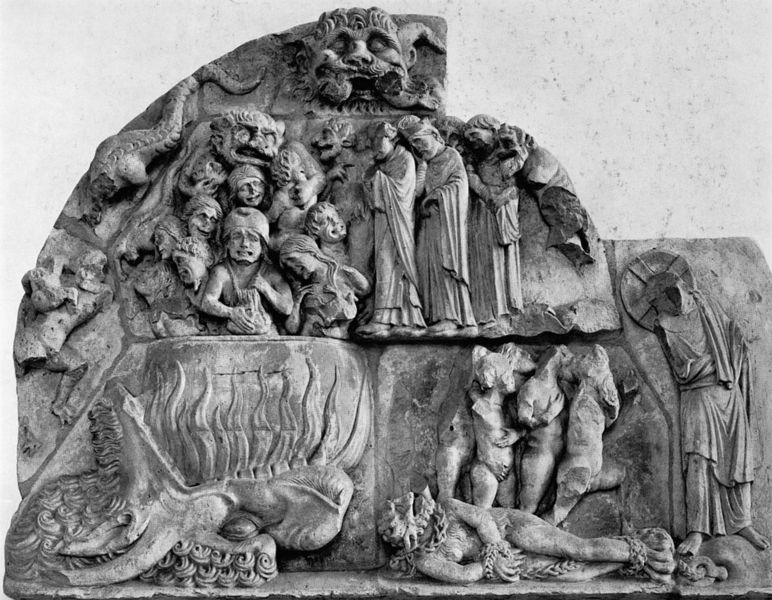
Titel: Höllenfahrt Christi und Höllenszenen. Fragment aus der Abteikirche Saint-Yved in Braine
Institution: Soissons, Musée Municipal
Schlagwörter: feuer, flügel, gott, kopf, nackt, umhang, wasser, weiß, menschen, grau, köpfe, männer, schwarz, gericht, gesichter, falten, gesicht, lang, stein, tot, haare, kind, fesseln, relief, wellen, kette, bildhauerei, faltenwurf, foto, maske, flammen, weinen, schwarzweiss, ketten, tote, schlange, fragment, fisch, heiligenschein, nimbus, christus, fegefeuer, hölle, jüngstes gericht, qual, teufel, maul, mönch, heiliger, mönche, umhänge, heilige, fresko, kochen, gefangener, ungeheuer, koch, drachen, drache, kessel, weinend, fratze, monster, unvollständig, folter, bestie, gefesselt, kinde, schlund, bruchstück, sünder, halbrelief, höllenschlund, buse, büßer, vorhölle, katten, schmoren